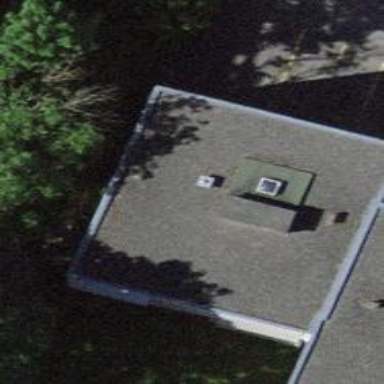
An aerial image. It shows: Residential building with flat roof.